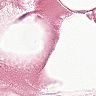
Metastatic tissue present: no